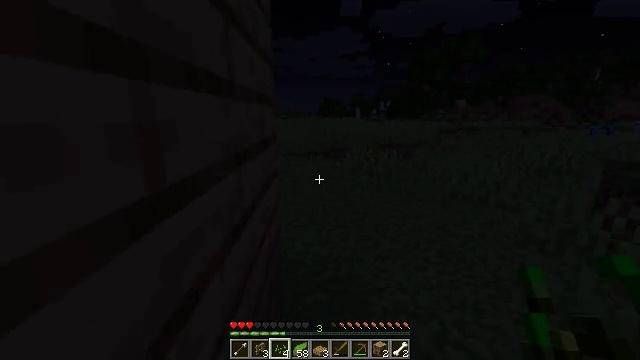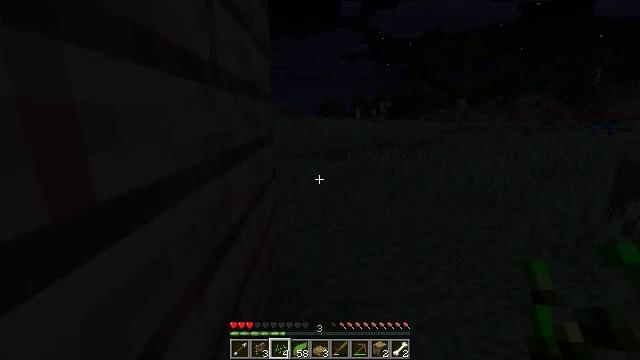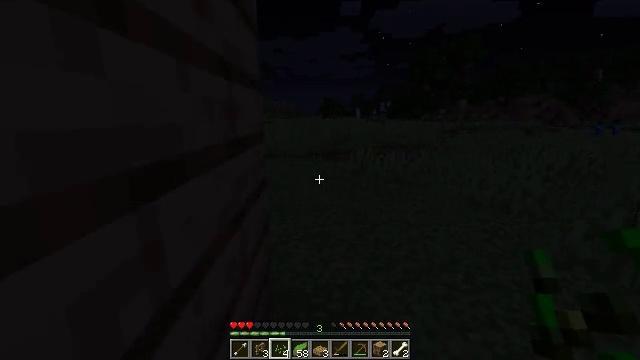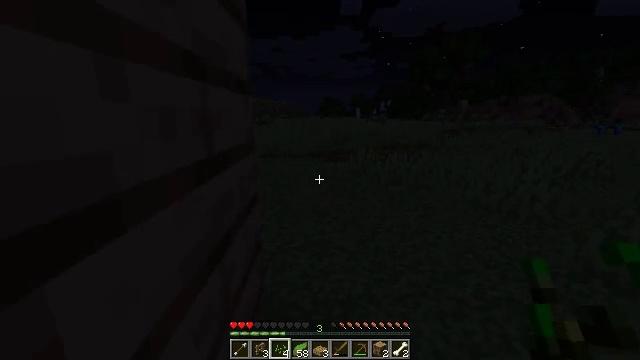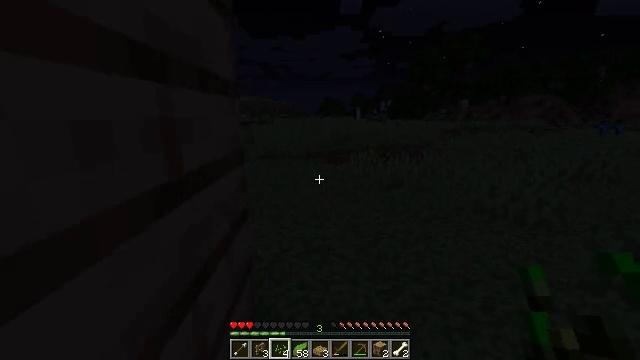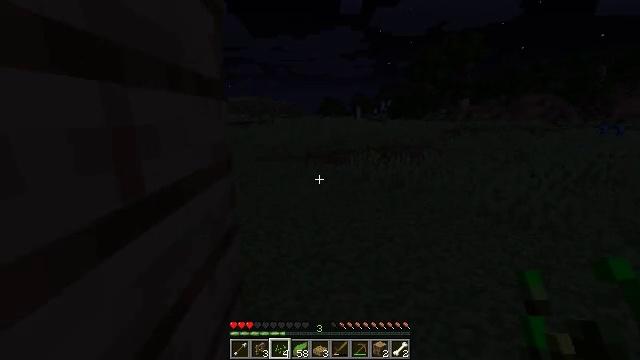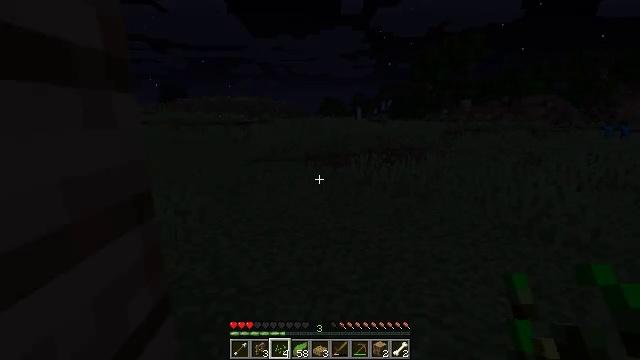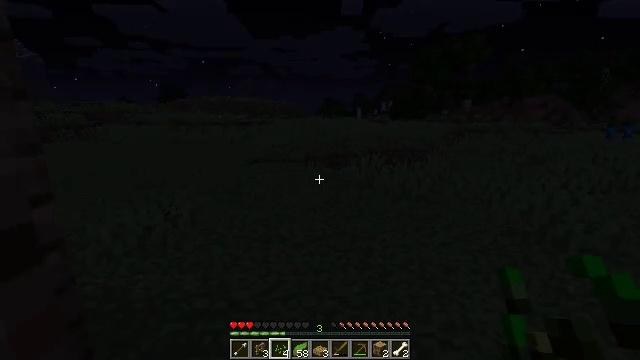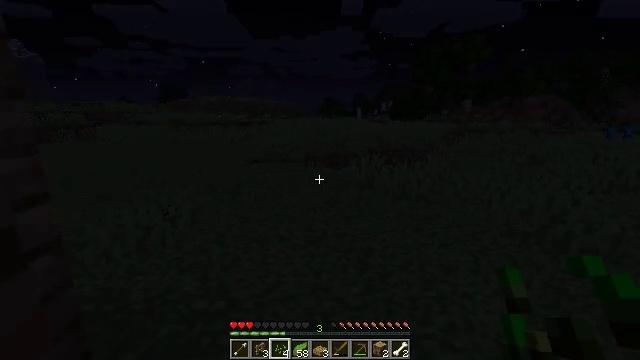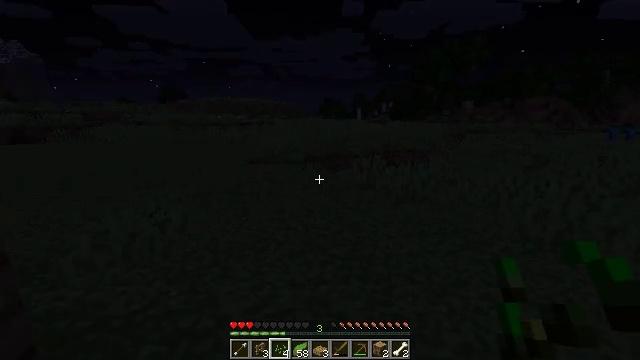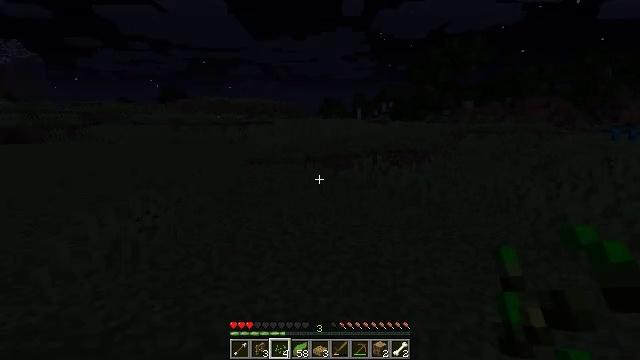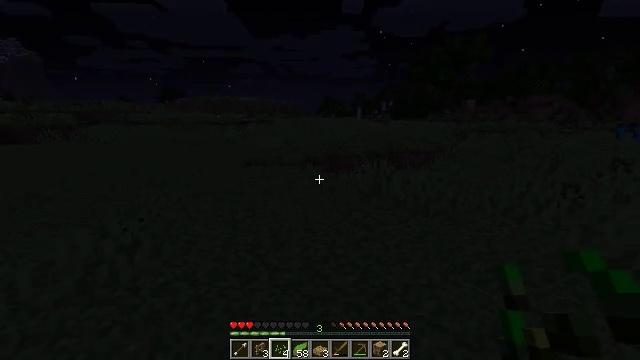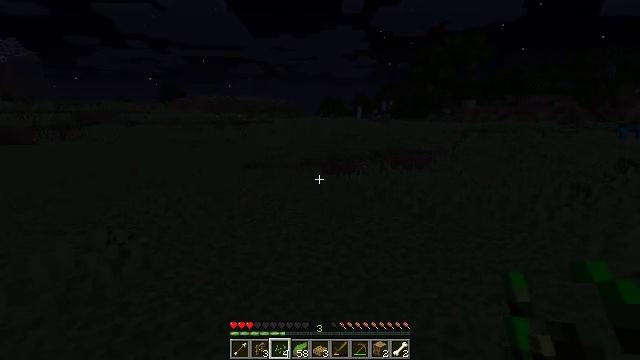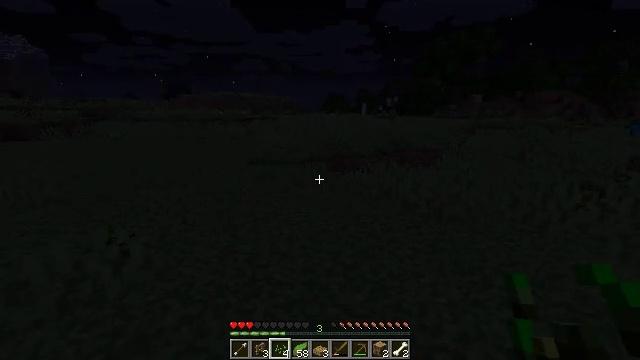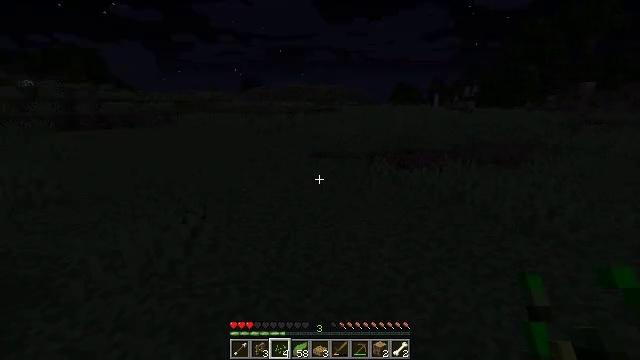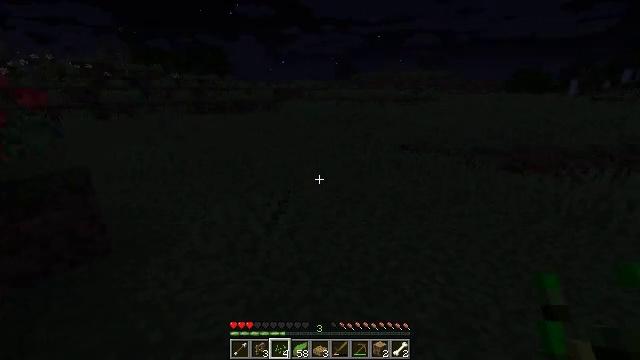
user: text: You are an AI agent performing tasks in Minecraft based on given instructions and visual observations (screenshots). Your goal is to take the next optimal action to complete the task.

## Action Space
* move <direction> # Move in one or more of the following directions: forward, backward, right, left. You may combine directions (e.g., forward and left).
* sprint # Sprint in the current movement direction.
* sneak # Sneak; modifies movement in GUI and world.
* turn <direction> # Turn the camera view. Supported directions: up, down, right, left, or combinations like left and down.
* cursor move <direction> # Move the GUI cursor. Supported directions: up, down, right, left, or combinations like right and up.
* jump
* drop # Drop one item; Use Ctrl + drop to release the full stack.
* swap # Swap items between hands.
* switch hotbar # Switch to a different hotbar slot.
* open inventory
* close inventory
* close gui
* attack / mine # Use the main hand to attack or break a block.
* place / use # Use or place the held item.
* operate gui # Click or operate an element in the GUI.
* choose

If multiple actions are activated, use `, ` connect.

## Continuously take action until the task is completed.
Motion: motion action
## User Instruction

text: Kill a zombie.
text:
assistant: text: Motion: move forward
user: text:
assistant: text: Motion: move forward
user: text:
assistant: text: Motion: move forward
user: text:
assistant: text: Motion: move forward
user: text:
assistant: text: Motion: move forward
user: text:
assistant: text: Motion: move forward
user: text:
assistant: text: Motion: move forward
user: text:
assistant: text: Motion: move forward
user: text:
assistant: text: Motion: move forward
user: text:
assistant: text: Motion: move forward
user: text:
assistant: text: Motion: move forward
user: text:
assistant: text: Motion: move forward
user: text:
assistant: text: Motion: move forward
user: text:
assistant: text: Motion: move forward, turn left and down
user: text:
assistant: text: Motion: move forward, turn left and down
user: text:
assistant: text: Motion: move forward, turn left
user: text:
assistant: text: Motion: move forward, turn left
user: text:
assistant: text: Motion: move forward, turn left
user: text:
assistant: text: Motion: move forward, turn left
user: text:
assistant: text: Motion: move forward
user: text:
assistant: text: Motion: move forward
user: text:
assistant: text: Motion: move forward
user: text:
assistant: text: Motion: move forward
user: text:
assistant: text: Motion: move forward
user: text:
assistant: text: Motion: move forward
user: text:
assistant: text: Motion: move forward, turn right
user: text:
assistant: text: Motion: move forward, turn right and down
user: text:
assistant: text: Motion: move forward, turn down
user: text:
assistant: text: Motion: move forward, turn right and down
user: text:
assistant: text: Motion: move forward, turn right and down